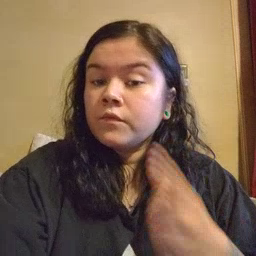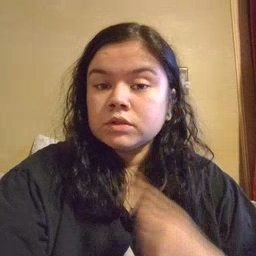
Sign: first